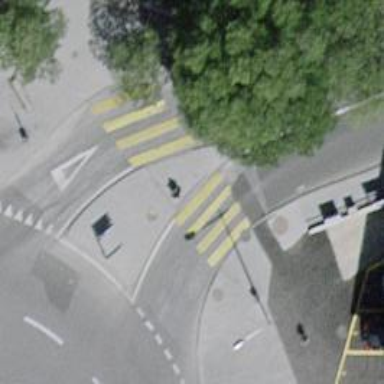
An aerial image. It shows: Marked road crossing with pedestrian island.